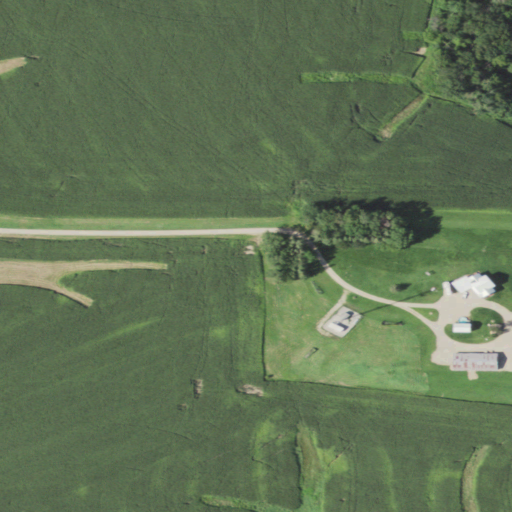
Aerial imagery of mountain in Minnesota named Horrigan Hill containing cultivated crops, grassland, open development, deciduous forest, low intensity development, and medium intensity development